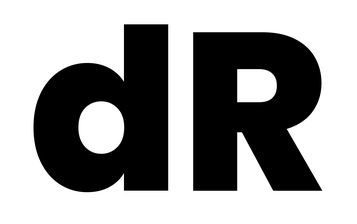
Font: Poppins-ExtraBold